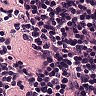
Metastatic tissue present: no